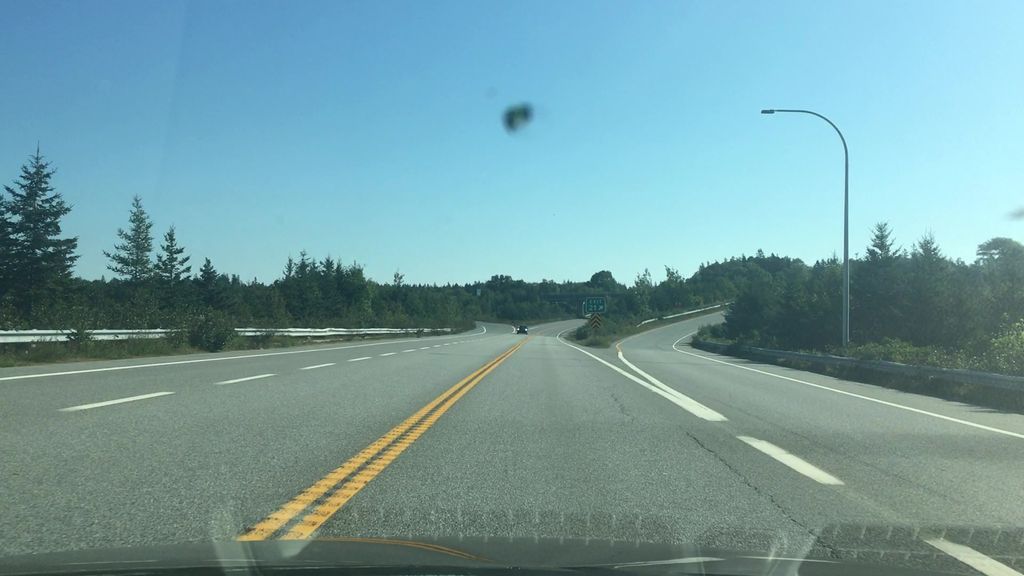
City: halifax